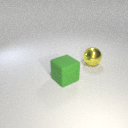
large green rubber cube to the left of large yellow metal sphere